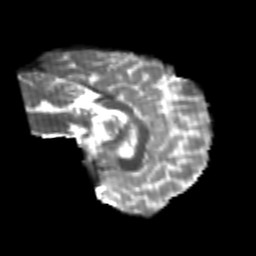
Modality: T2w
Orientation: sagittal
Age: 20
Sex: male
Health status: healthy
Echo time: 0.074 s